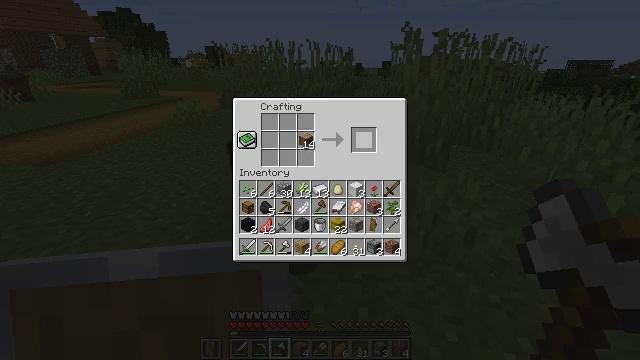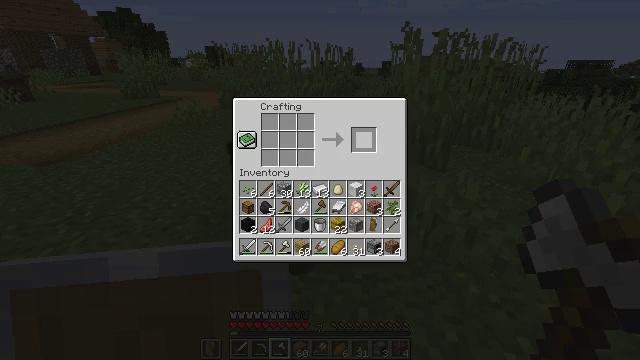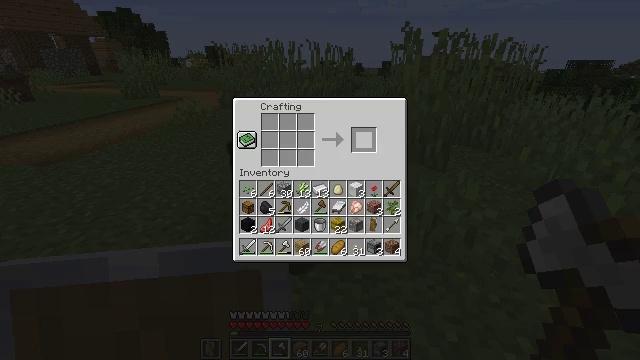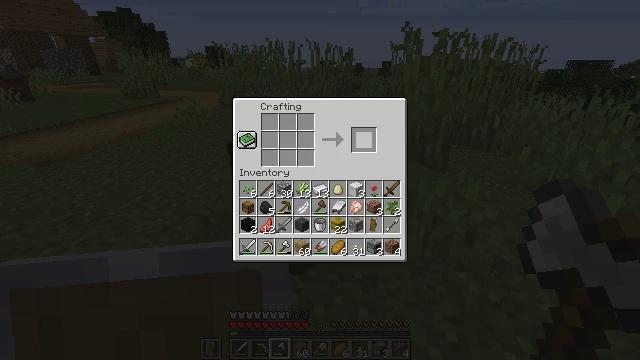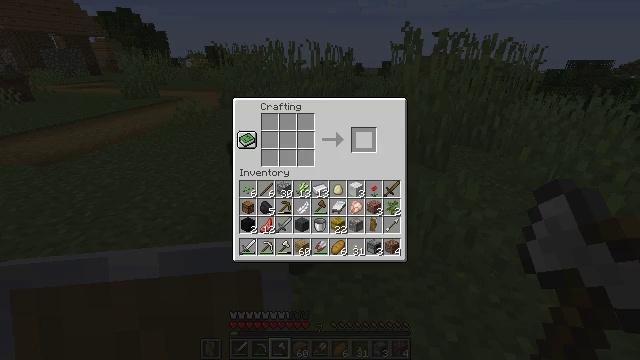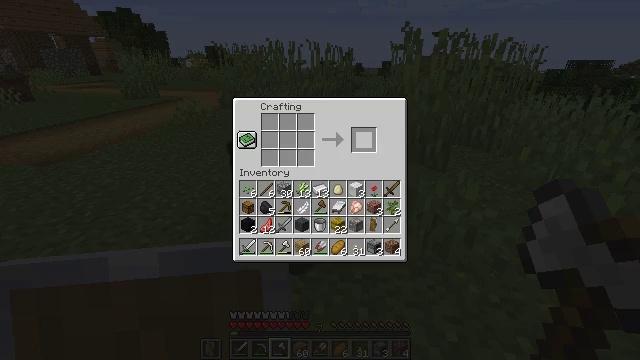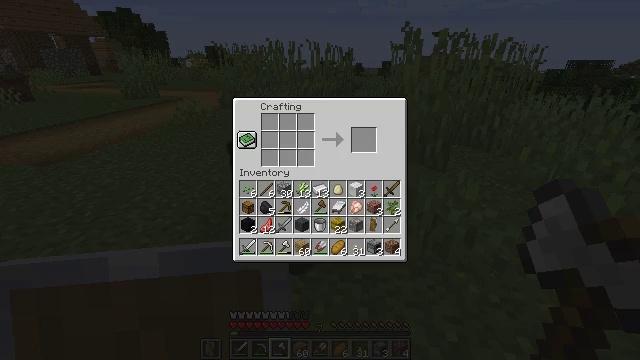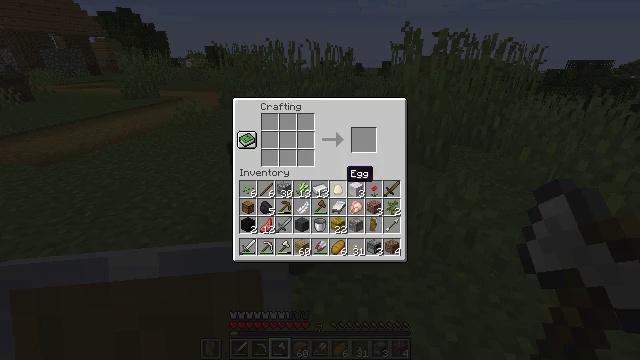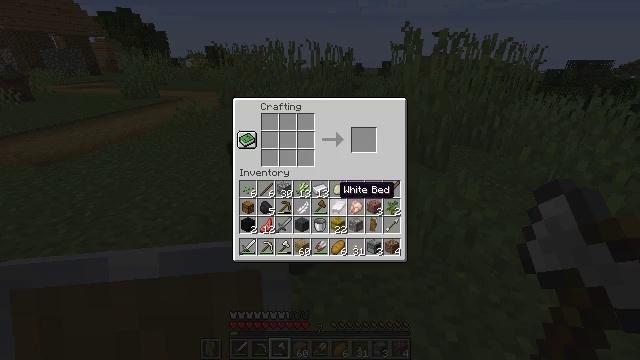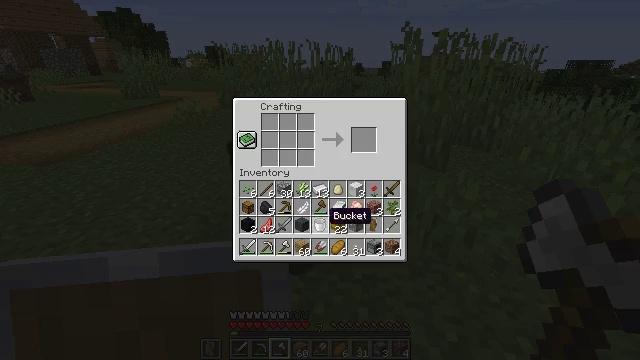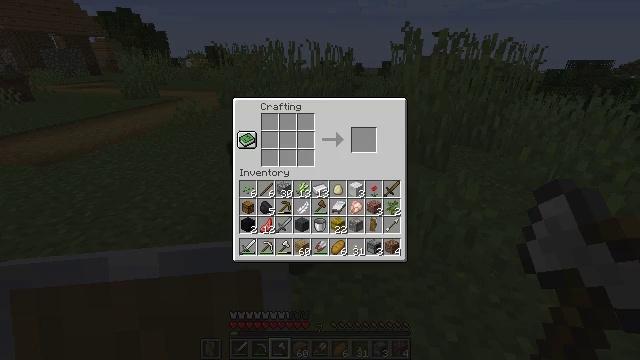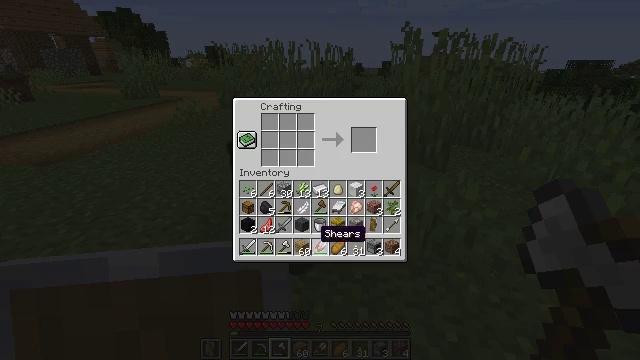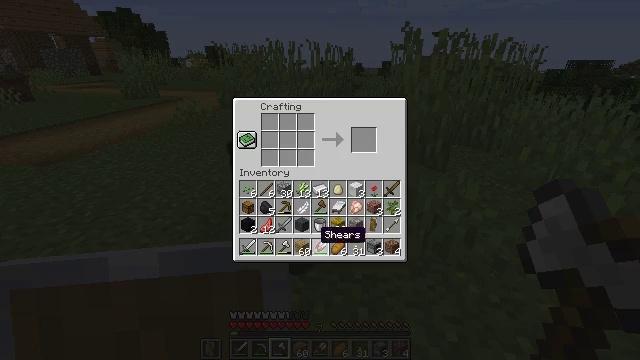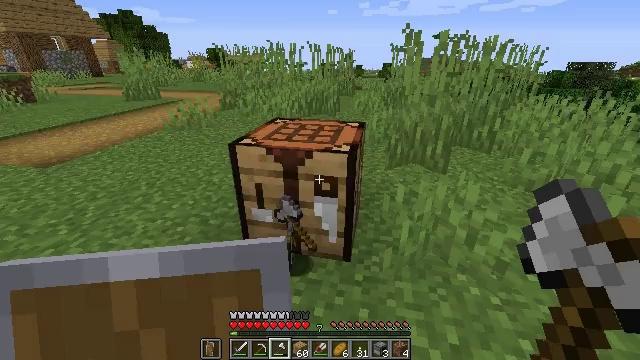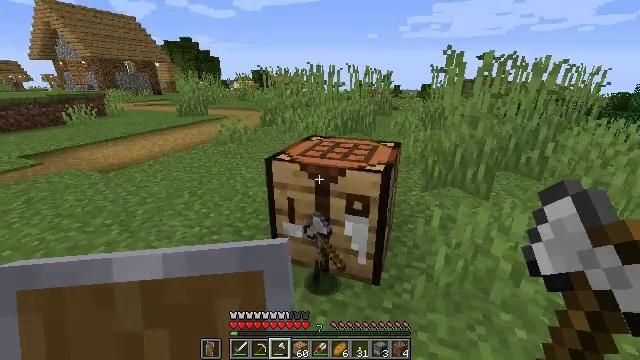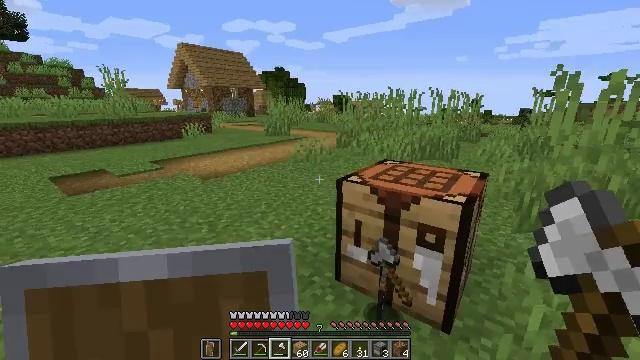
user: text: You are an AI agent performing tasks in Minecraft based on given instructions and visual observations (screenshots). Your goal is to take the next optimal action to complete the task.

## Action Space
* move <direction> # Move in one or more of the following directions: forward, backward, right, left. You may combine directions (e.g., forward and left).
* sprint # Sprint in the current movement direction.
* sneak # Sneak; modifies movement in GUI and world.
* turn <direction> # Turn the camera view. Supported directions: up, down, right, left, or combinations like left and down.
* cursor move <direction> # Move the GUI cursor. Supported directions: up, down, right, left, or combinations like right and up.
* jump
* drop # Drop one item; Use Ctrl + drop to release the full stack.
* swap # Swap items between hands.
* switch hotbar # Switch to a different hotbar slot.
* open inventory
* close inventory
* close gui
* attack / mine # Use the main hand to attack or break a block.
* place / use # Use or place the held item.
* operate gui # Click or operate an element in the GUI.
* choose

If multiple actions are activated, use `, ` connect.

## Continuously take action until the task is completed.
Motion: motion action
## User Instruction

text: Drop oak planks from the inventory.
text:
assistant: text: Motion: sneak, open gui
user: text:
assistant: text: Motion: sneak
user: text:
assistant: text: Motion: sneak
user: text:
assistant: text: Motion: sneak
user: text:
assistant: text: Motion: sneak
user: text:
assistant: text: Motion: sneak, cursor move left and down
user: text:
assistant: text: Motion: sneak, cursor move left and down
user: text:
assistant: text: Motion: sneak, cursor move left and down
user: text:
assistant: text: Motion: sneak, cursor move left and down
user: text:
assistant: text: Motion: sneak, cursor move down
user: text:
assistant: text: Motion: no_op
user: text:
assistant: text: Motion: no_op
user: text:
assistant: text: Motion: no_op
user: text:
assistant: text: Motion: turn left and up, close gui
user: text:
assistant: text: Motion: turn left and up, open inventory
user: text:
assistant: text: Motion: turn left
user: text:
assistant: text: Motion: no_op
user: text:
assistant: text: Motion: no_op
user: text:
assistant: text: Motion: move back
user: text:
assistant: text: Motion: move back
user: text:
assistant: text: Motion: move back
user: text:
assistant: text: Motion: move back
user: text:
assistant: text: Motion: no_op
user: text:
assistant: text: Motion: turn up
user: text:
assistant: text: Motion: move forward, turn down
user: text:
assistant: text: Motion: move forward
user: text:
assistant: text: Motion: move forward
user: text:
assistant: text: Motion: move forward
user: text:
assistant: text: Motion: move forward and move right, turn left and up
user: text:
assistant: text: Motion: move forward and move right, turn left and down